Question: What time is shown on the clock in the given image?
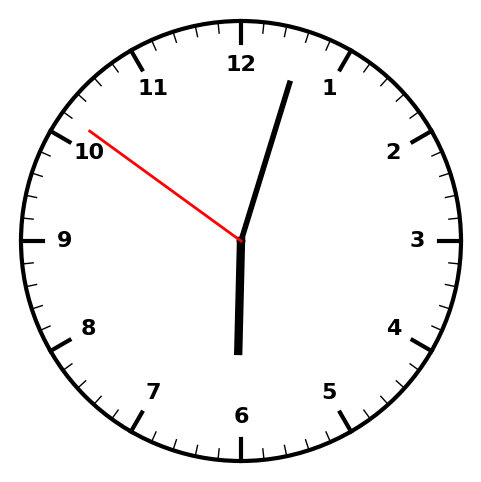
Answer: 06:02:51